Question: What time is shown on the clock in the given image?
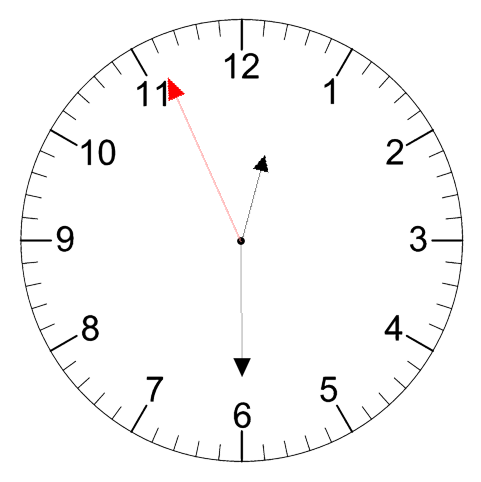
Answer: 12:29:56